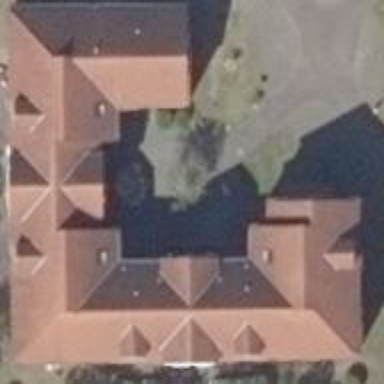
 giving the building traditional and charming look."